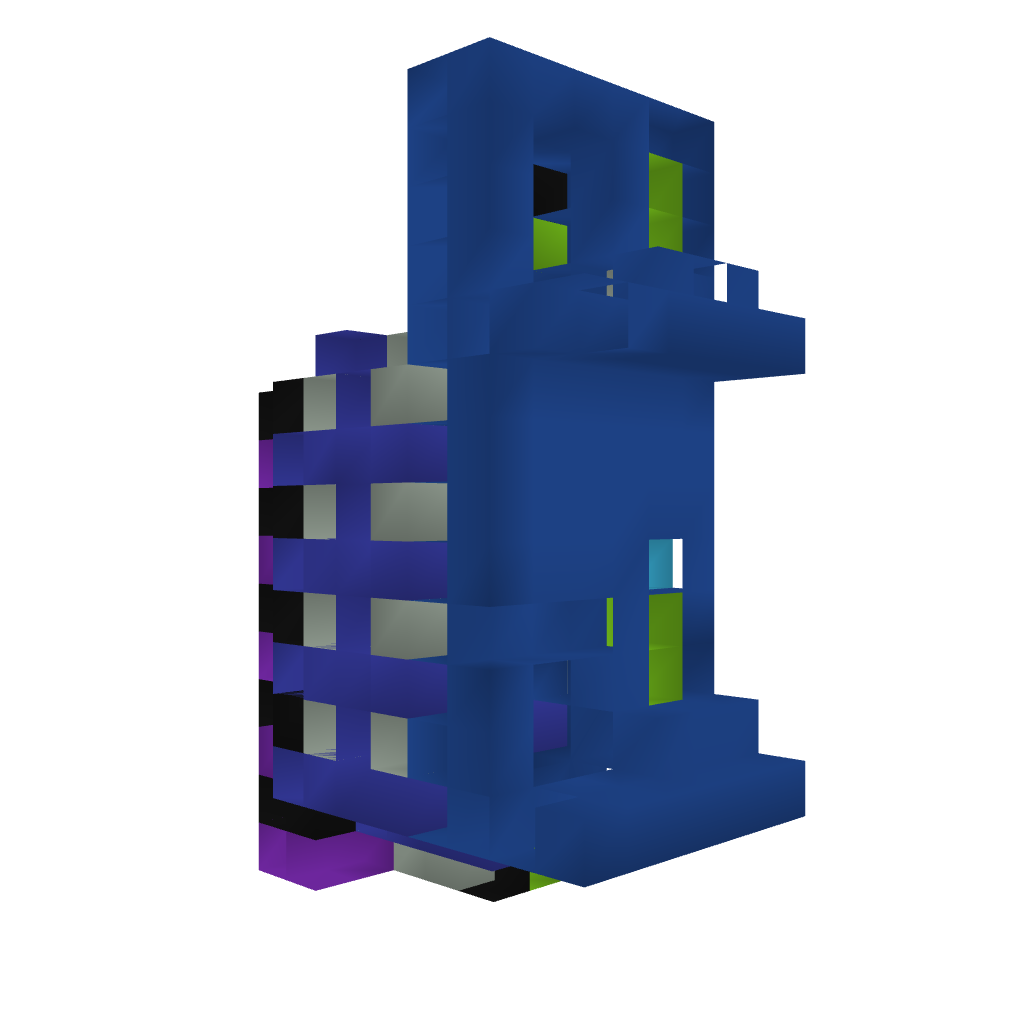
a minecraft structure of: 100% working elevator